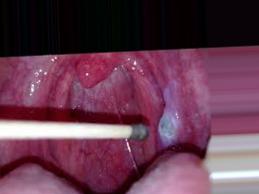
Condition: Mouth Ulcer